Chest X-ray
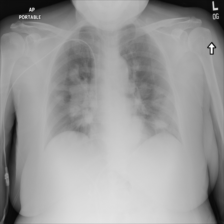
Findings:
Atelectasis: negative
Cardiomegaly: negative
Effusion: negative
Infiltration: negative
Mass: negative
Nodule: negative
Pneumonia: negative
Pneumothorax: negative
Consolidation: negative
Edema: negative
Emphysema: negative
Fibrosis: negative
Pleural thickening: negative
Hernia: negative